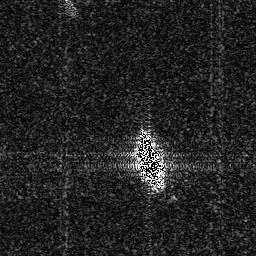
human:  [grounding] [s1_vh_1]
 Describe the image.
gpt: In the satellite image, there is  <ref>1 medium ship </ref> <box>[[52, 50, 63, 70, 0]]</box> located at center.